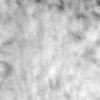
Label: no_change